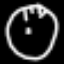
Label: clock